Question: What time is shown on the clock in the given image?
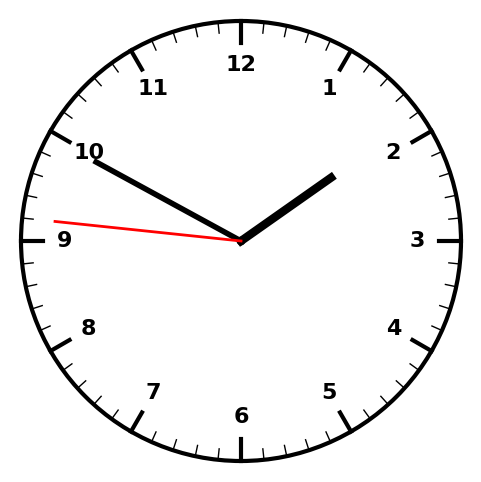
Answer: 01:49:46